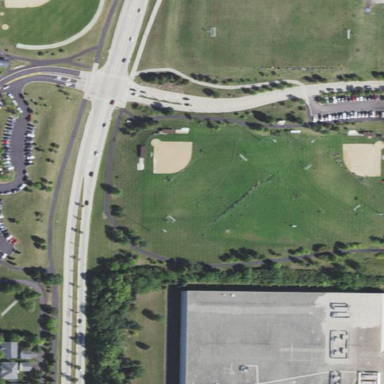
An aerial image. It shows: Softball pitch for leisure land activities.